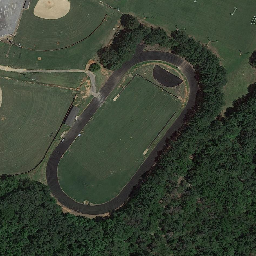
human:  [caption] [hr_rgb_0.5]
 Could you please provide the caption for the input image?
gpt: On one side of the playground on the black runway is a dense forest.

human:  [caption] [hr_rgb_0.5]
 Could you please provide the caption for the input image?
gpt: A field of thick trees was connected to a playground with a lake in the middle

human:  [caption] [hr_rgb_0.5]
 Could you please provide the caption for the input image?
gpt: On one side of the amusement park on the black runway is dense forest.

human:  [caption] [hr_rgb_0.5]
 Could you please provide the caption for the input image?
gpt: Dense trees are connected to the playground, and there is a pond in the middle of the playground.

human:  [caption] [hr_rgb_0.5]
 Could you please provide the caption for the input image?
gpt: Lush tree connects to the playground, and there is a pond in the middle of the playground.